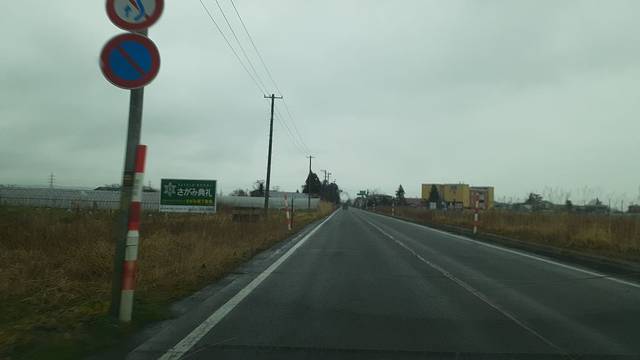
Region: Japan
Coordinates: 37.545, 139.875